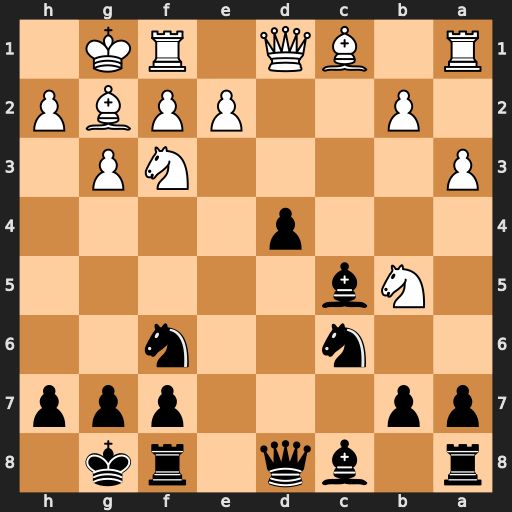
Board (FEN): r1bq1rk1/pp3ppp/2n2n2/1Nb5/3p4/P4NP1/1P2PPBP/R1BQ1RK1
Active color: b
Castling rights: -
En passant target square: -
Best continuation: a6 b4 Bb6